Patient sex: F
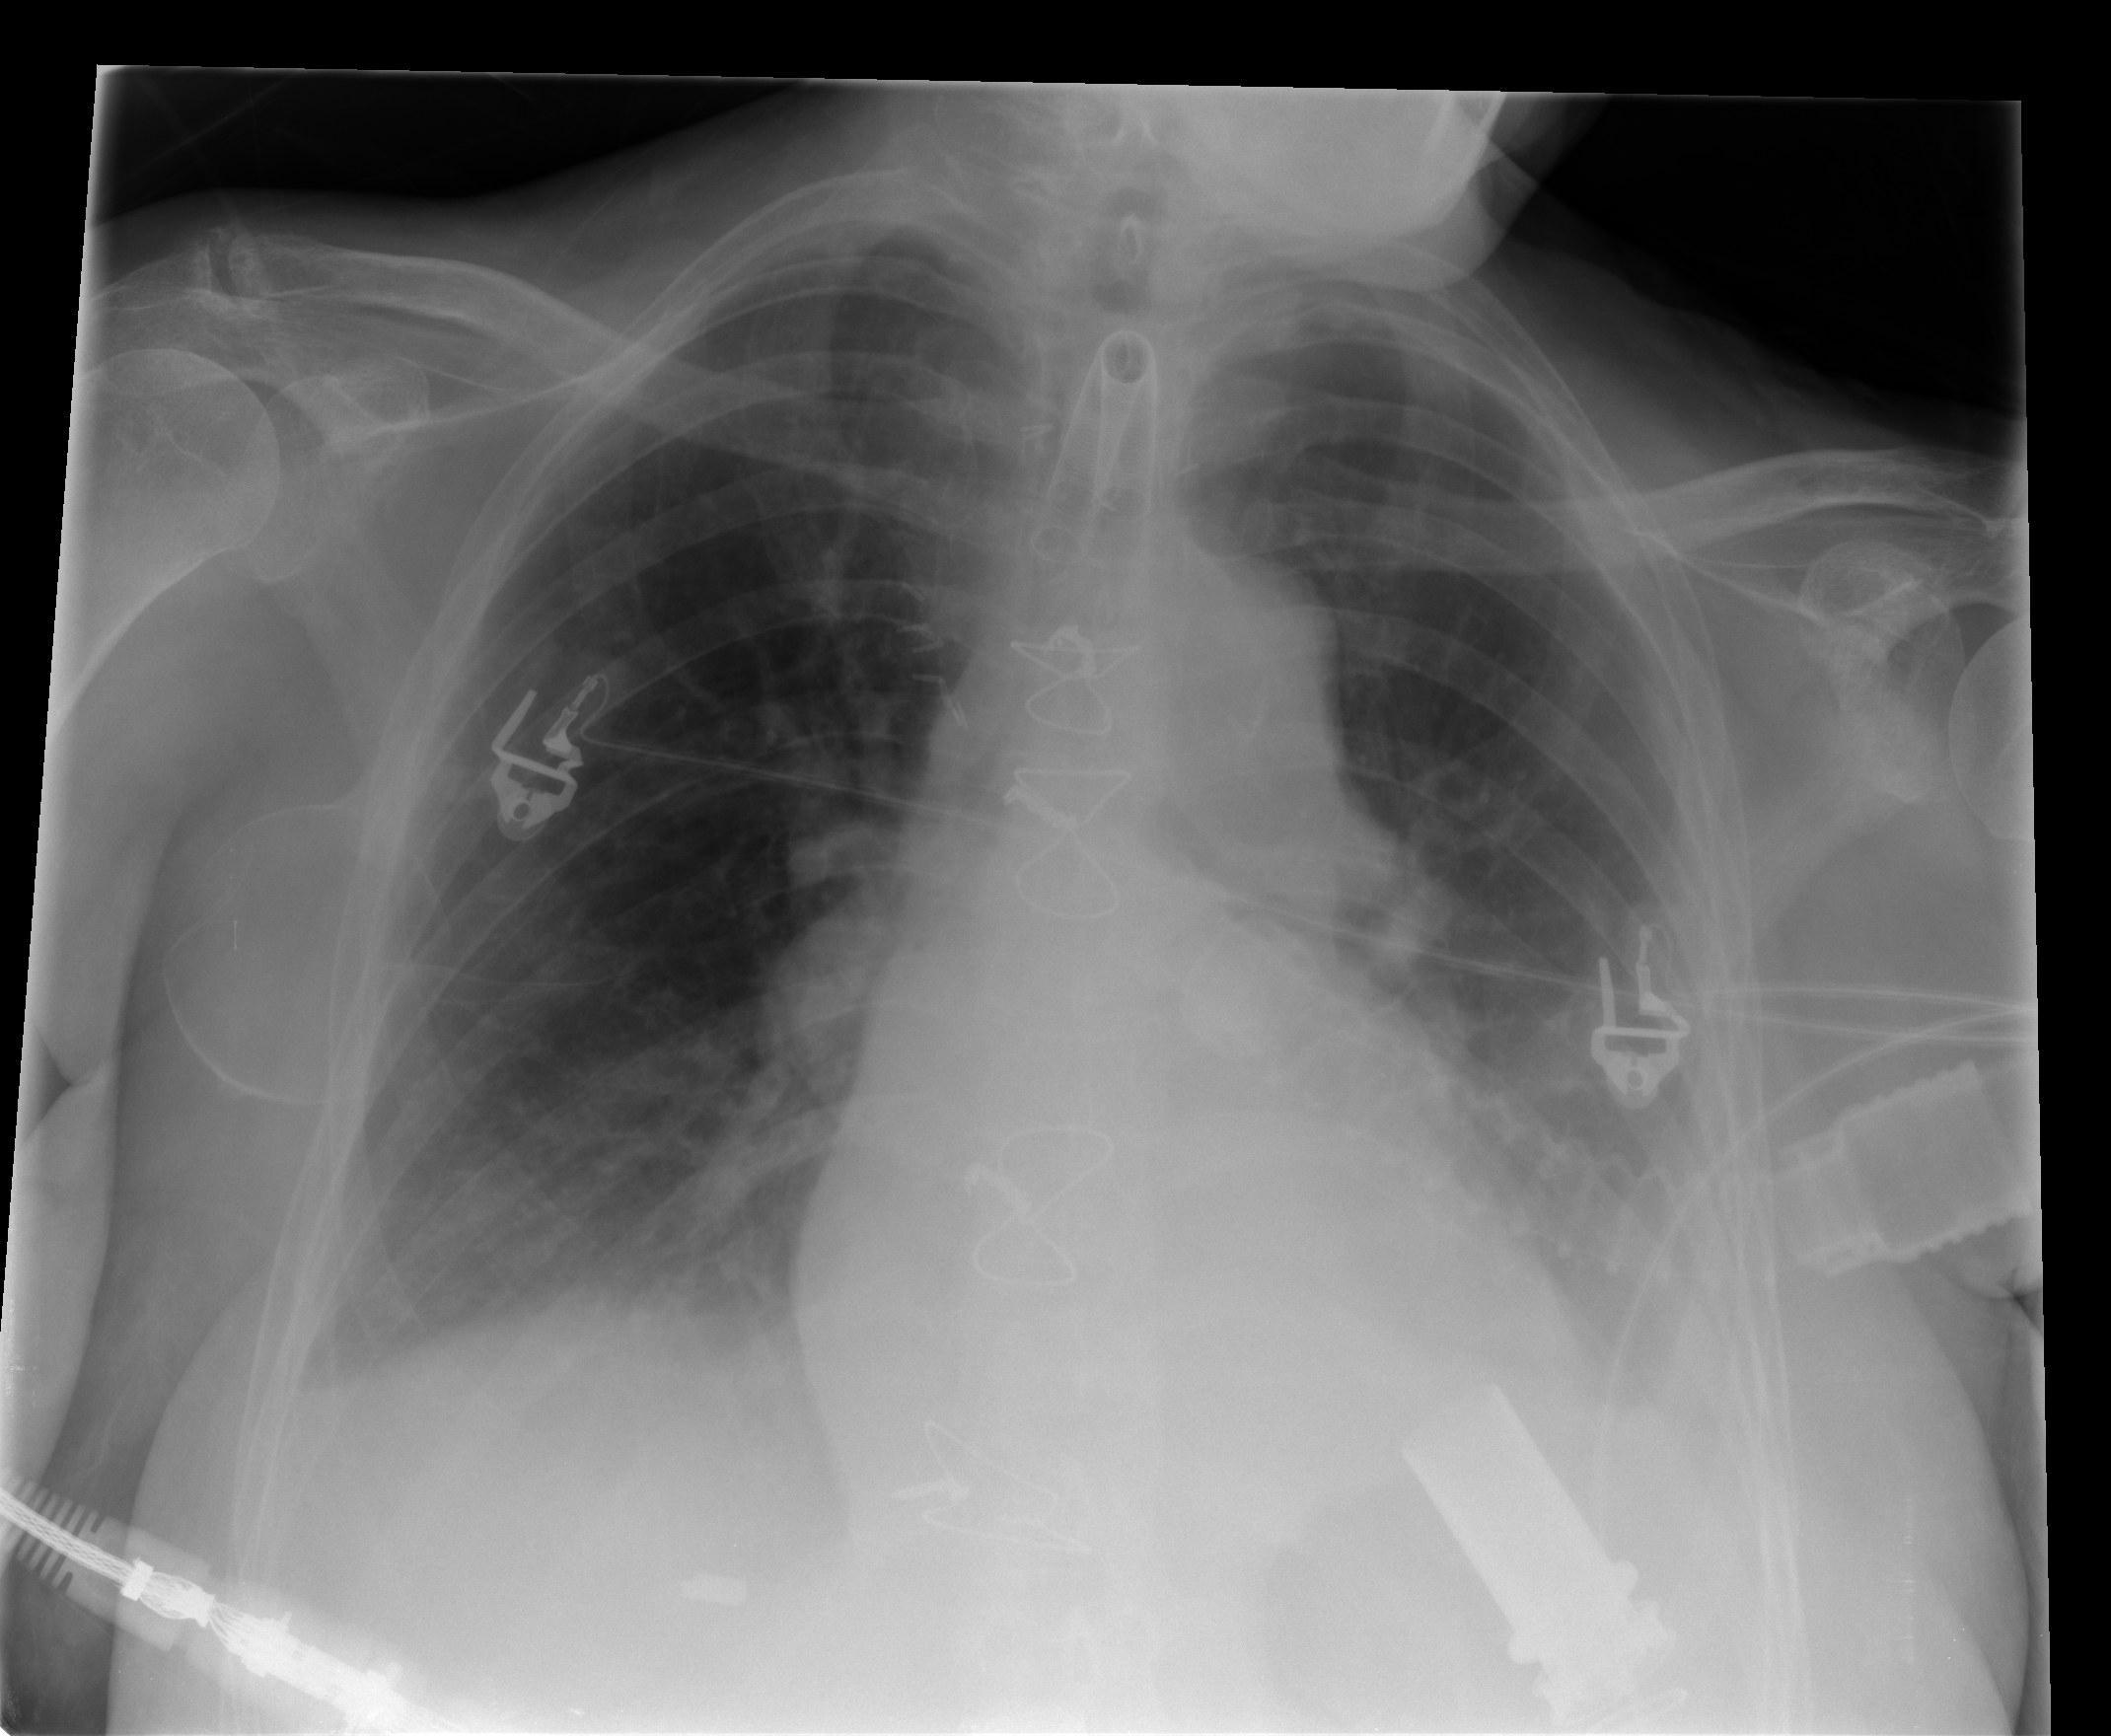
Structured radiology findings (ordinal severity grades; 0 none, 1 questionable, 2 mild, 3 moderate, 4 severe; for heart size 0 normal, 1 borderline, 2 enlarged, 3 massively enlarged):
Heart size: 2
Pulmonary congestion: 2
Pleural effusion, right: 2
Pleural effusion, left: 2
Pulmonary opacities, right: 0
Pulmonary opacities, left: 0
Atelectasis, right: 1
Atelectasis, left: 2